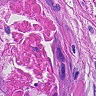
Metastatic tissue present: yes